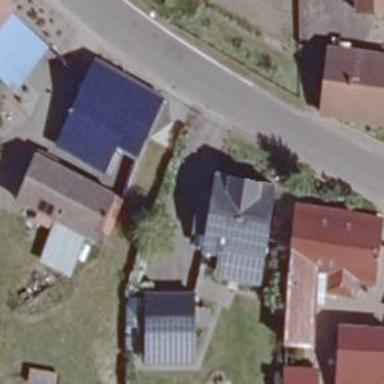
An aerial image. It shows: Solar-powered generator using photovoltaic technology. This small installation generates electricity through solar photovoltaic panels.